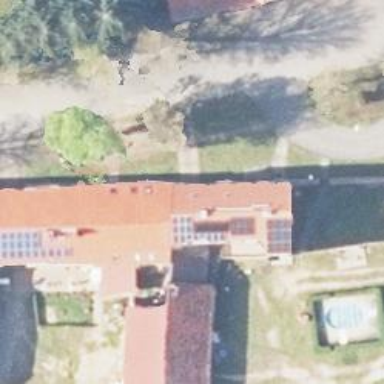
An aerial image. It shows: Solar photovoltaic panel generator producing electricity as small installation.